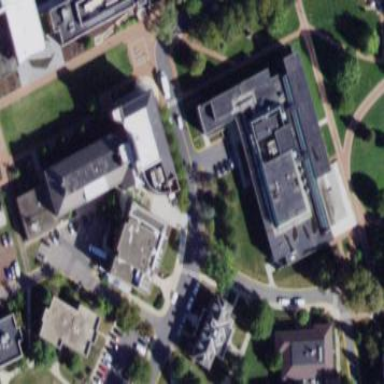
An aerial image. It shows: Library building.